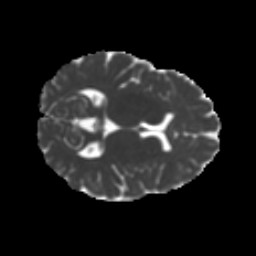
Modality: MD
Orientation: axial
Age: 22
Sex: female
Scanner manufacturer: ge
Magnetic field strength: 3 T
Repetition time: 7.8 s
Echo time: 0.0606 s